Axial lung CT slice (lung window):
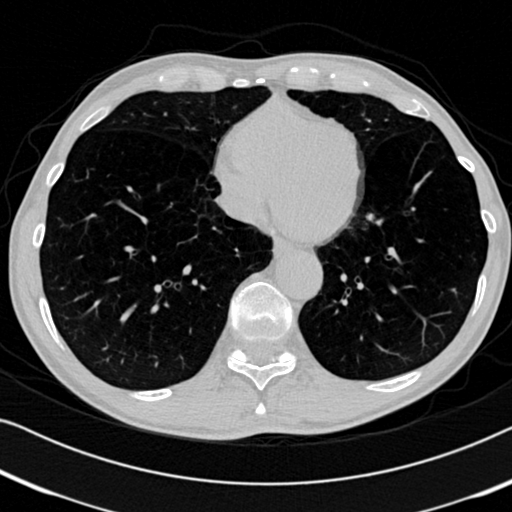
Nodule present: no